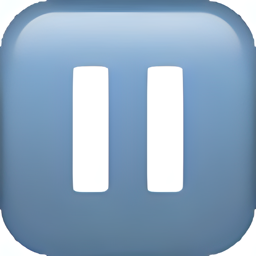
Name: double vertical bar
Emoji: ⏸
Group: Symbols
Sub-group: av-symbol